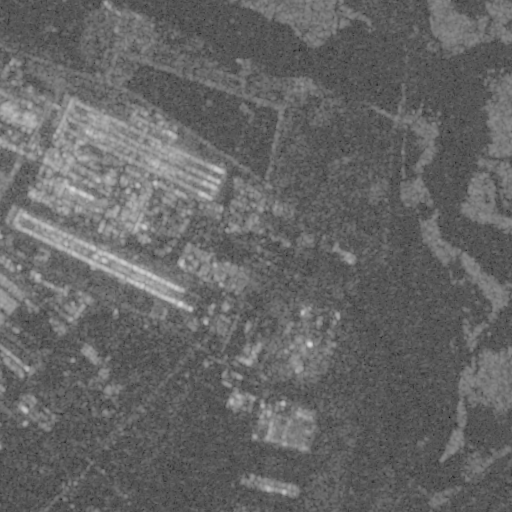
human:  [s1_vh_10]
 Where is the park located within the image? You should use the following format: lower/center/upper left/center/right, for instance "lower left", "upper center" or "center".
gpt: The park is located in the center left of the image.
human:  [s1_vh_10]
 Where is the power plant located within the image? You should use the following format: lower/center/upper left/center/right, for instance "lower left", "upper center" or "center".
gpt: The power plant is located in the upper left of the image.
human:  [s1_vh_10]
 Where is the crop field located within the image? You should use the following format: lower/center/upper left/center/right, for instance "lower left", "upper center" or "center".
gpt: There is no crop field in the image.

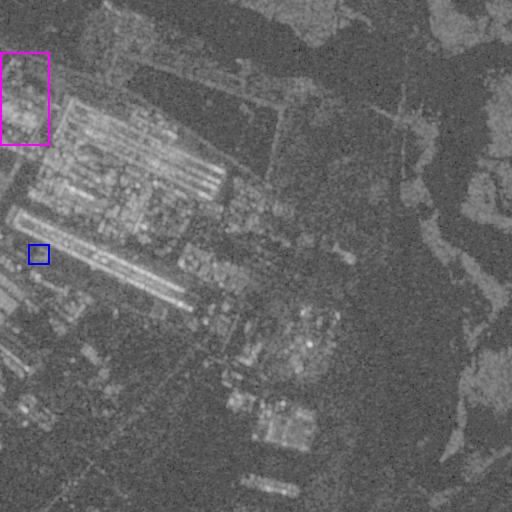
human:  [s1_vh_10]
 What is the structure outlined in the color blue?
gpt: The structure outlined in blue is a parking lot.
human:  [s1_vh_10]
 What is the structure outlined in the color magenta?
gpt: The structure outlined in magenta is a power plant.
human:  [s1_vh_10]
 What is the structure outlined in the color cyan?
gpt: There is no cyan outline.